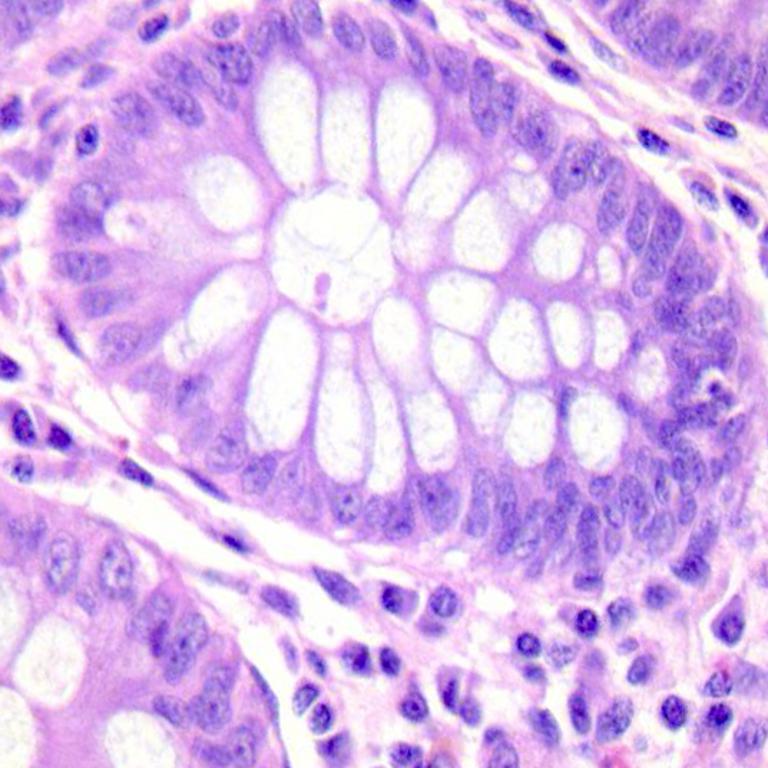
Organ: colon
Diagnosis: benign